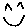
Label: smiley face